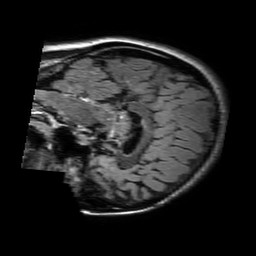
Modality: FLAIR
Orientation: sagittal
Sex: female
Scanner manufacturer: philips
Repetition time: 11 s
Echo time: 0.125 s